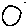
Label: circle